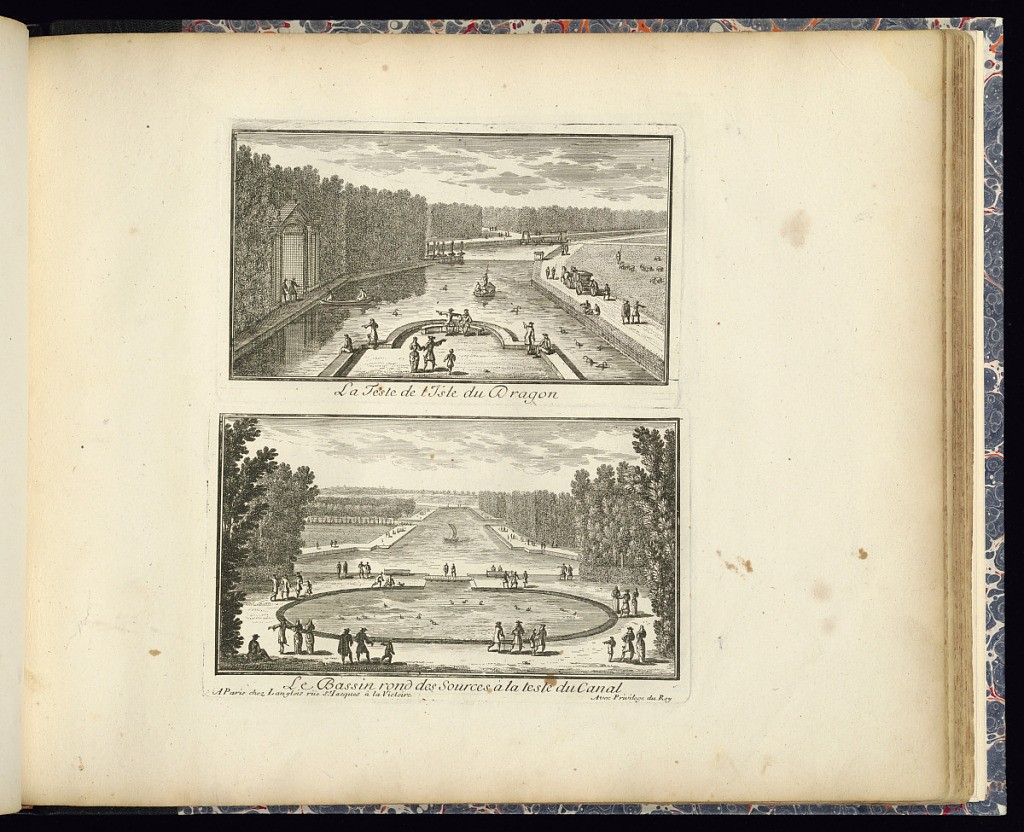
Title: La Teste de l’Isle du Dragon (Upper Plate)
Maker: Adam Perelle, French, 1638 – 1695
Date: late 17th century
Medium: Etching on laid paper
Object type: Print
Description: Two plates printed one above the other. Views of garden water works featuring basins, fountains, canals, boats, trees, hedges, and trellis/ lattice gate. Figures throughout the grounds. The plates are titled.